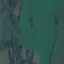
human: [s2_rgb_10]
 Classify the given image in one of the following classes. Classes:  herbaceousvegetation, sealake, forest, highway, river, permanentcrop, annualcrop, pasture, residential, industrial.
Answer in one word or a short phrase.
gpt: Pasture